Interaction volume radius: 5 \u00c5
Interaction volume height: 15 \u00c5
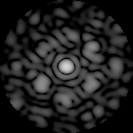
Disorder parameter: 0.6593